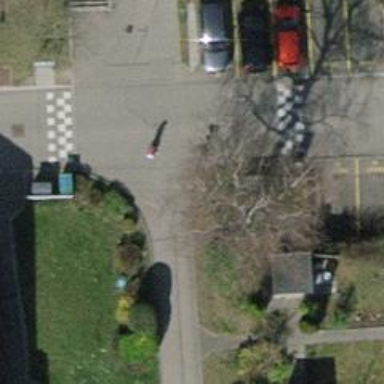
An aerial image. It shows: Street cabinet used for power utility.